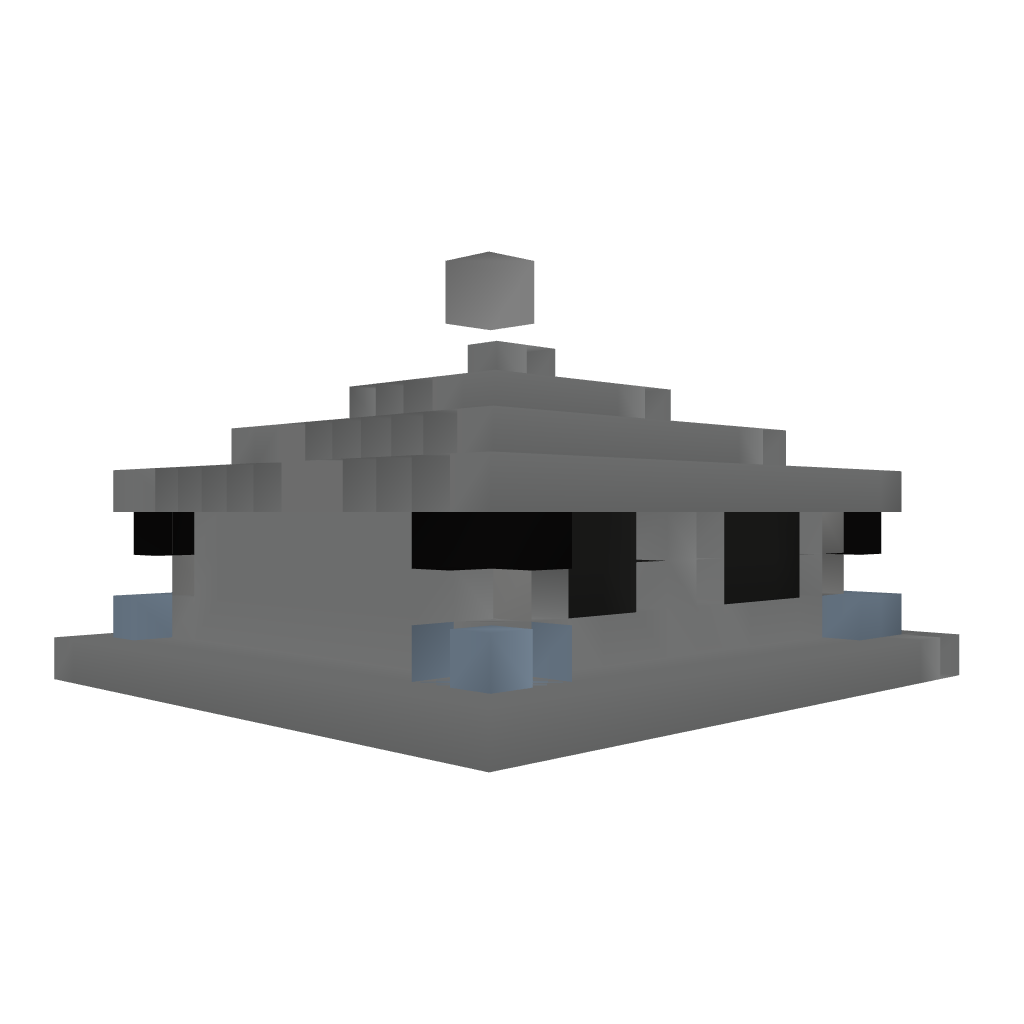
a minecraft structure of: SmallHunt